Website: ulta-beauty
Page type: delivery-shipping
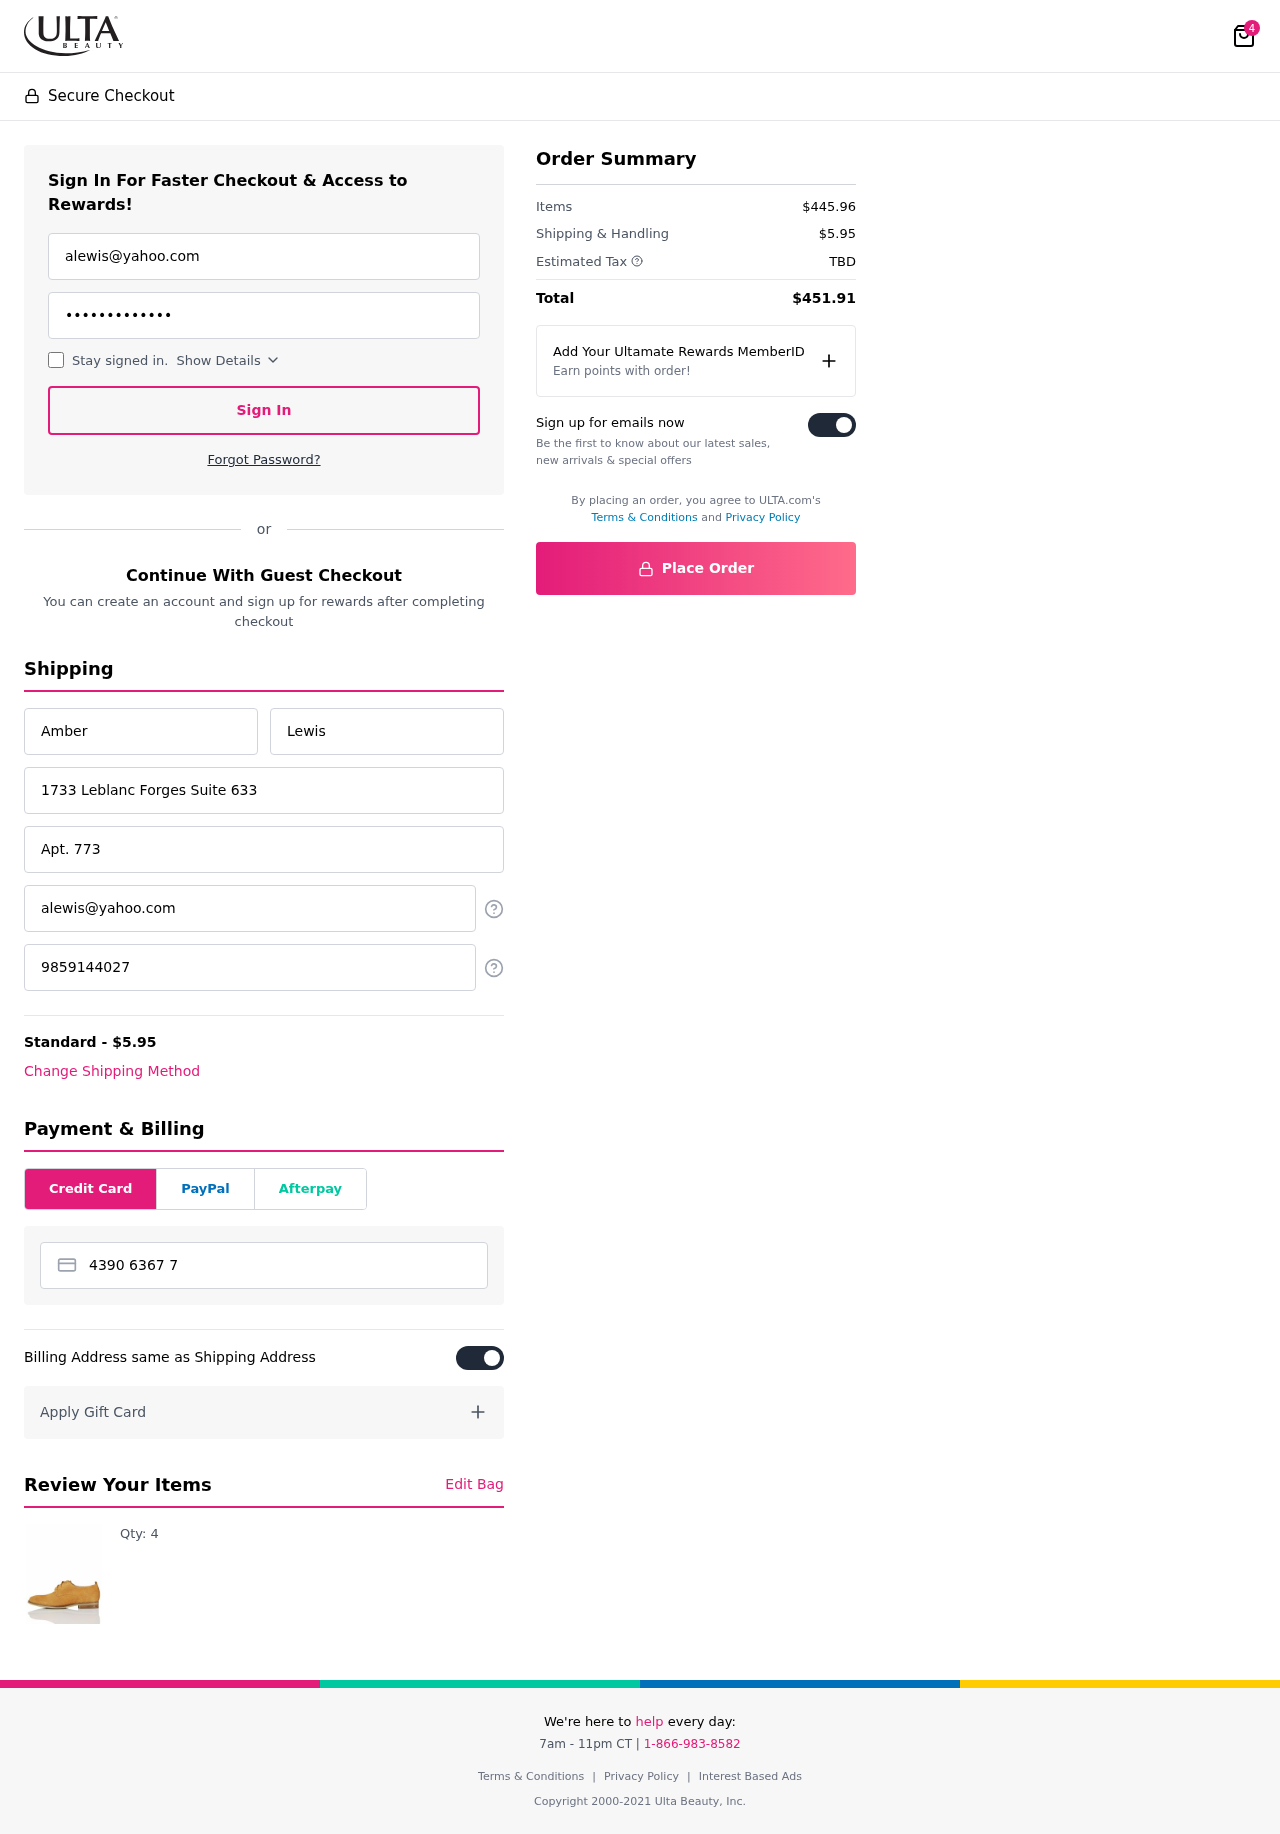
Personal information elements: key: PII_CARD_NUMBER
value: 4390 6367 7167 6666
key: PII_EMAIL
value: alewis@yahoo.com
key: PII_EMAIL2
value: alewis@yahoo.com
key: PII_FIRSTNAME
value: Amber
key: PII_LASTNAME
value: Lewis
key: PII_PHONE
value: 9859144027
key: PII_STREET
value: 1733 Leblanc Forges Suite 633
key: PII_STREET2
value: Apt. 773
Product elements: key: PRODUCT1_QUANTITY
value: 4
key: PRODUCT1
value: Qty: 4
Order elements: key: ORDER_NUM_ITEMS
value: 4
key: ORDER_SHIPPING_COST
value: $5.95
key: ORDER_SUBTOTAL
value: $445.96
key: ORDER_TAX
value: TBD
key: ORDER_TOTAL
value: $451.91